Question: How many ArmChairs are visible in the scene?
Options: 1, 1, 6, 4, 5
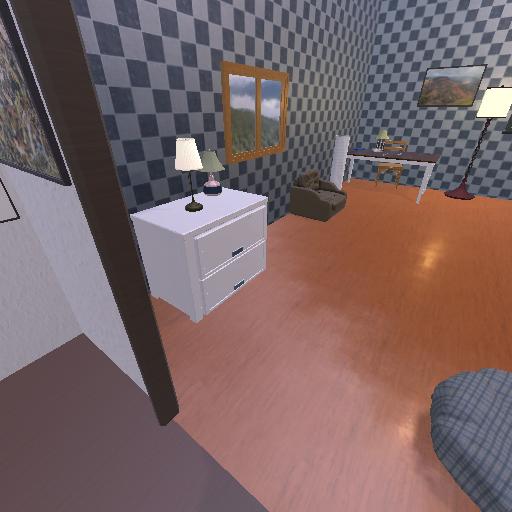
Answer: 1